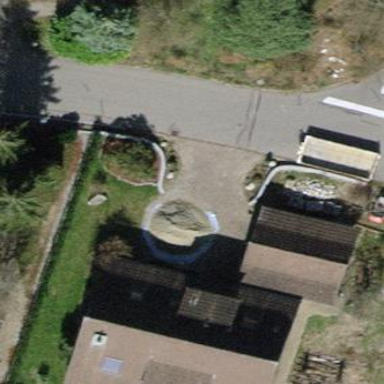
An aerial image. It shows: Detached building with gabled roof.